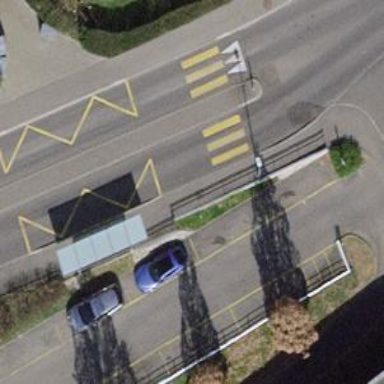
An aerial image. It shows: Platform with shelter for public transport.